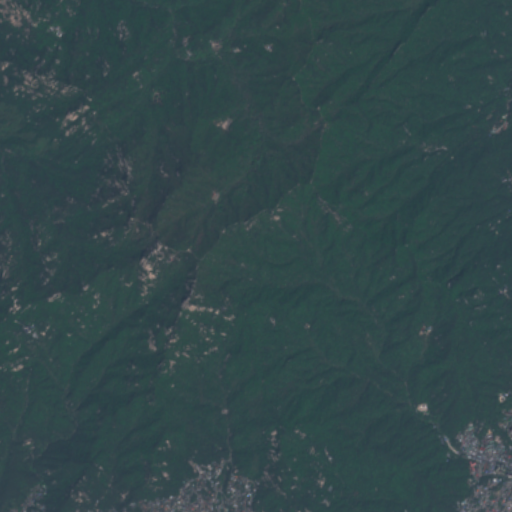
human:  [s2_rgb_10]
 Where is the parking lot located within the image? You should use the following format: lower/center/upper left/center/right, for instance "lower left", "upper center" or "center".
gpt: The parking lot is located in the lower right of the image.
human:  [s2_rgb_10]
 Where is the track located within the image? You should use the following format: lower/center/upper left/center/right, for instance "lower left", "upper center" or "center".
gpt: There is no track in the image.